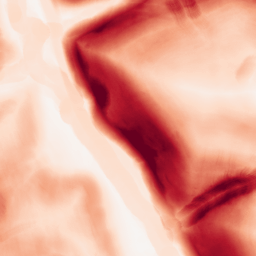
Category: morphological
Decomposition family: morphological_gradient
Decomposition parameters: size: 10
shape: disk
Upsampling method: regularized
Upsampling parameters: scale: 2
lambda_reg: 0.001
Upsampling scale: 2